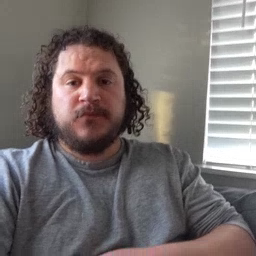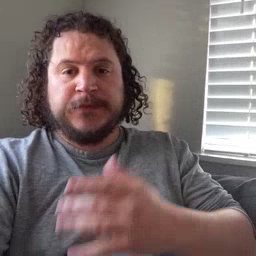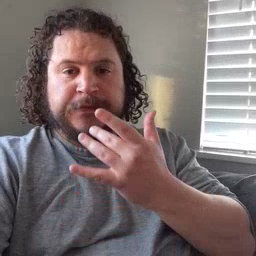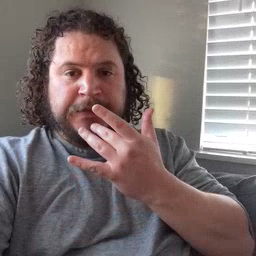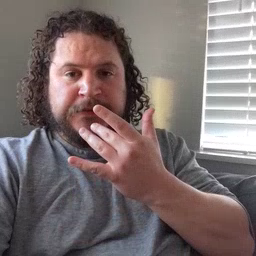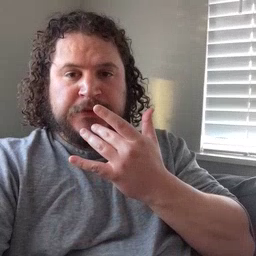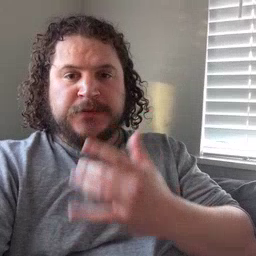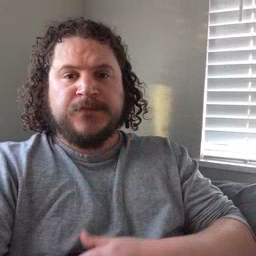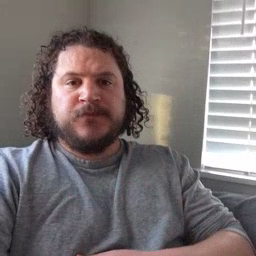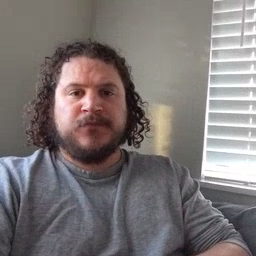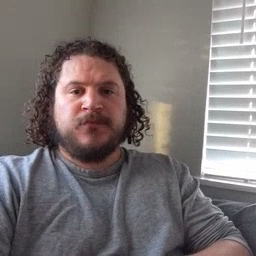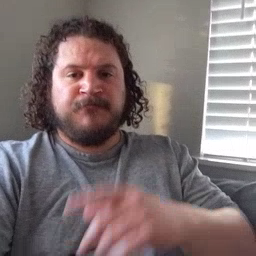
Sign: taste